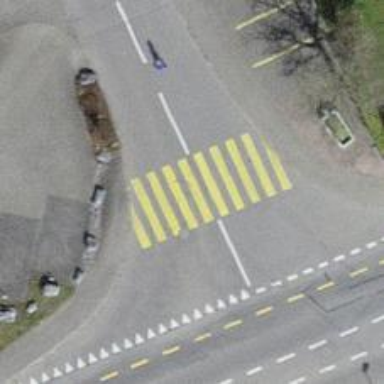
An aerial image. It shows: Marked zebra crossing with yellow markings.